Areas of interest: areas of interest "Yifu Kejiaoguan"
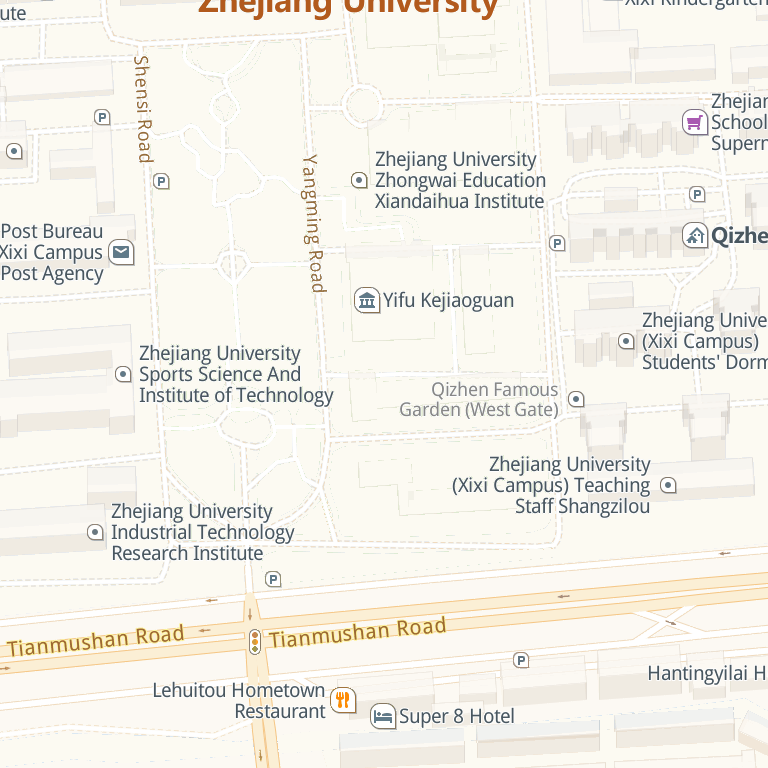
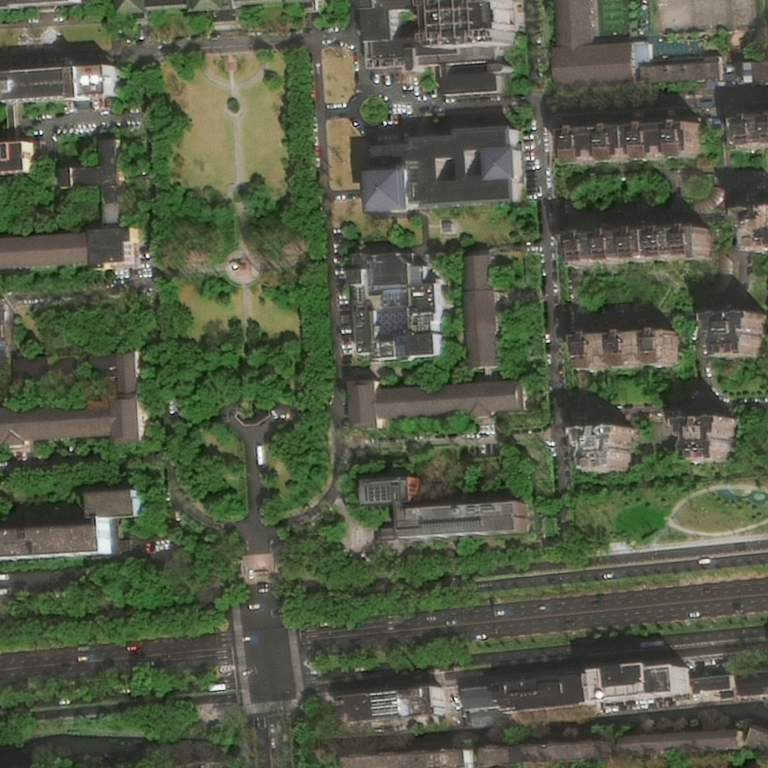